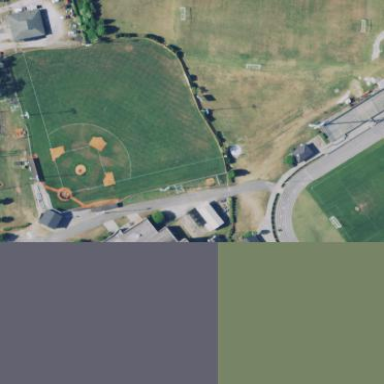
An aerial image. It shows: Baseball pitch for leisure land activities.